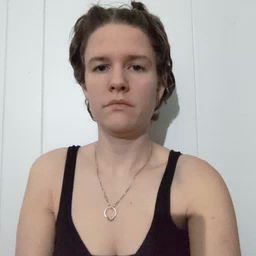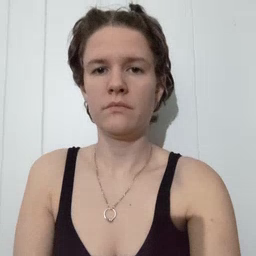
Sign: scissors